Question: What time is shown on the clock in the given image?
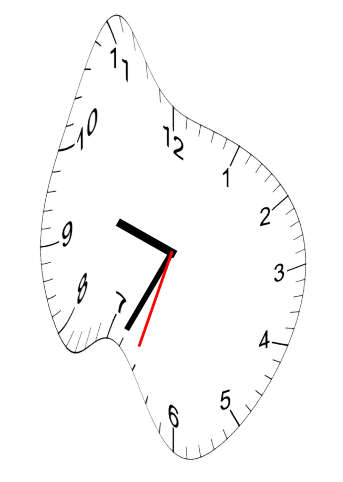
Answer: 09:34:33